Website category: auto
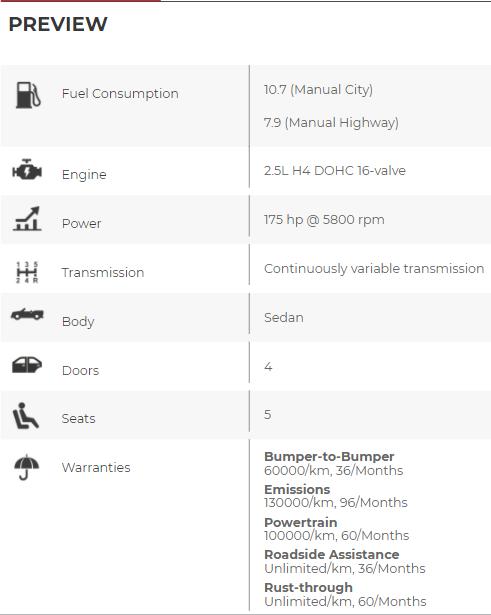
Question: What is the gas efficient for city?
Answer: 10.7 (Manual City)

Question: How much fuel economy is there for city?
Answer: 10.7 (Manual City)

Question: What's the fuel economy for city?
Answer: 10.7 (Manual City)

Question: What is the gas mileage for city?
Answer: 10.7 (Manual City)

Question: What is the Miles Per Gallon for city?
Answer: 10.7 (Manual City)

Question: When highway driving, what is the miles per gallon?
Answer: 7.9 (Manual Highway)

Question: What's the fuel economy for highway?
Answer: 7.9 (Manual Highway)

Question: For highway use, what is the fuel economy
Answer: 7.9 (Manual Highway)

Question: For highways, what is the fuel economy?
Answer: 7.9 (Manual Highway)

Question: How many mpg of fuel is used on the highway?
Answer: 7.9 (Manual Highway)

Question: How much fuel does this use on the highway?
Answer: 7.9 (Manual Highway)

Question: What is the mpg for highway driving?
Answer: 7.9 (Manual Highway)

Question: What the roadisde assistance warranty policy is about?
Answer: Unlimited/km, 36/Months

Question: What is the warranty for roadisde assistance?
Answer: Unlimited/km, 36/Months

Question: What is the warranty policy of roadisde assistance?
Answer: Unlimited/km, 36/Months

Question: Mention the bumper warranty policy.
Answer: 60000/km, 36/Months

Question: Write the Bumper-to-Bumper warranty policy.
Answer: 60000/km, 36/Months

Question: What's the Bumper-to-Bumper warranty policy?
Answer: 60000/km, 36/Months

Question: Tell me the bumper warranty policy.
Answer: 60000/km, 36/Months

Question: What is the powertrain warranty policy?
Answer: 100000/km, 60/Months

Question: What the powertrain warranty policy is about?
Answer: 100000/km, 60/Months

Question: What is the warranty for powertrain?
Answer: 100000/km, 60/Months